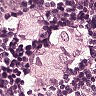
Metastatic tissue present: yes